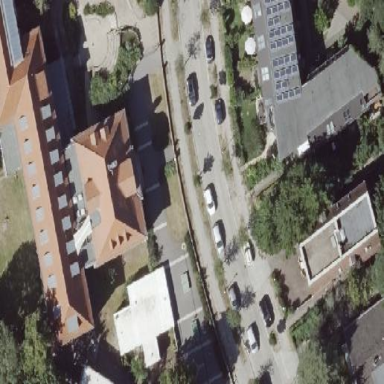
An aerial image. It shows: Hipped-roof building with apartments.